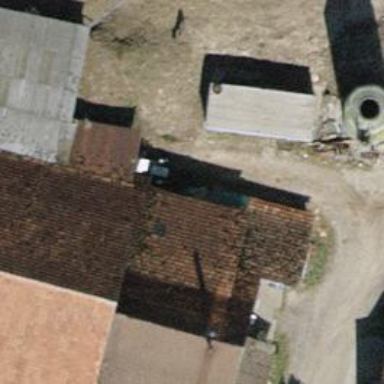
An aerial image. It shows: View of roof of building.